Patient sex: M
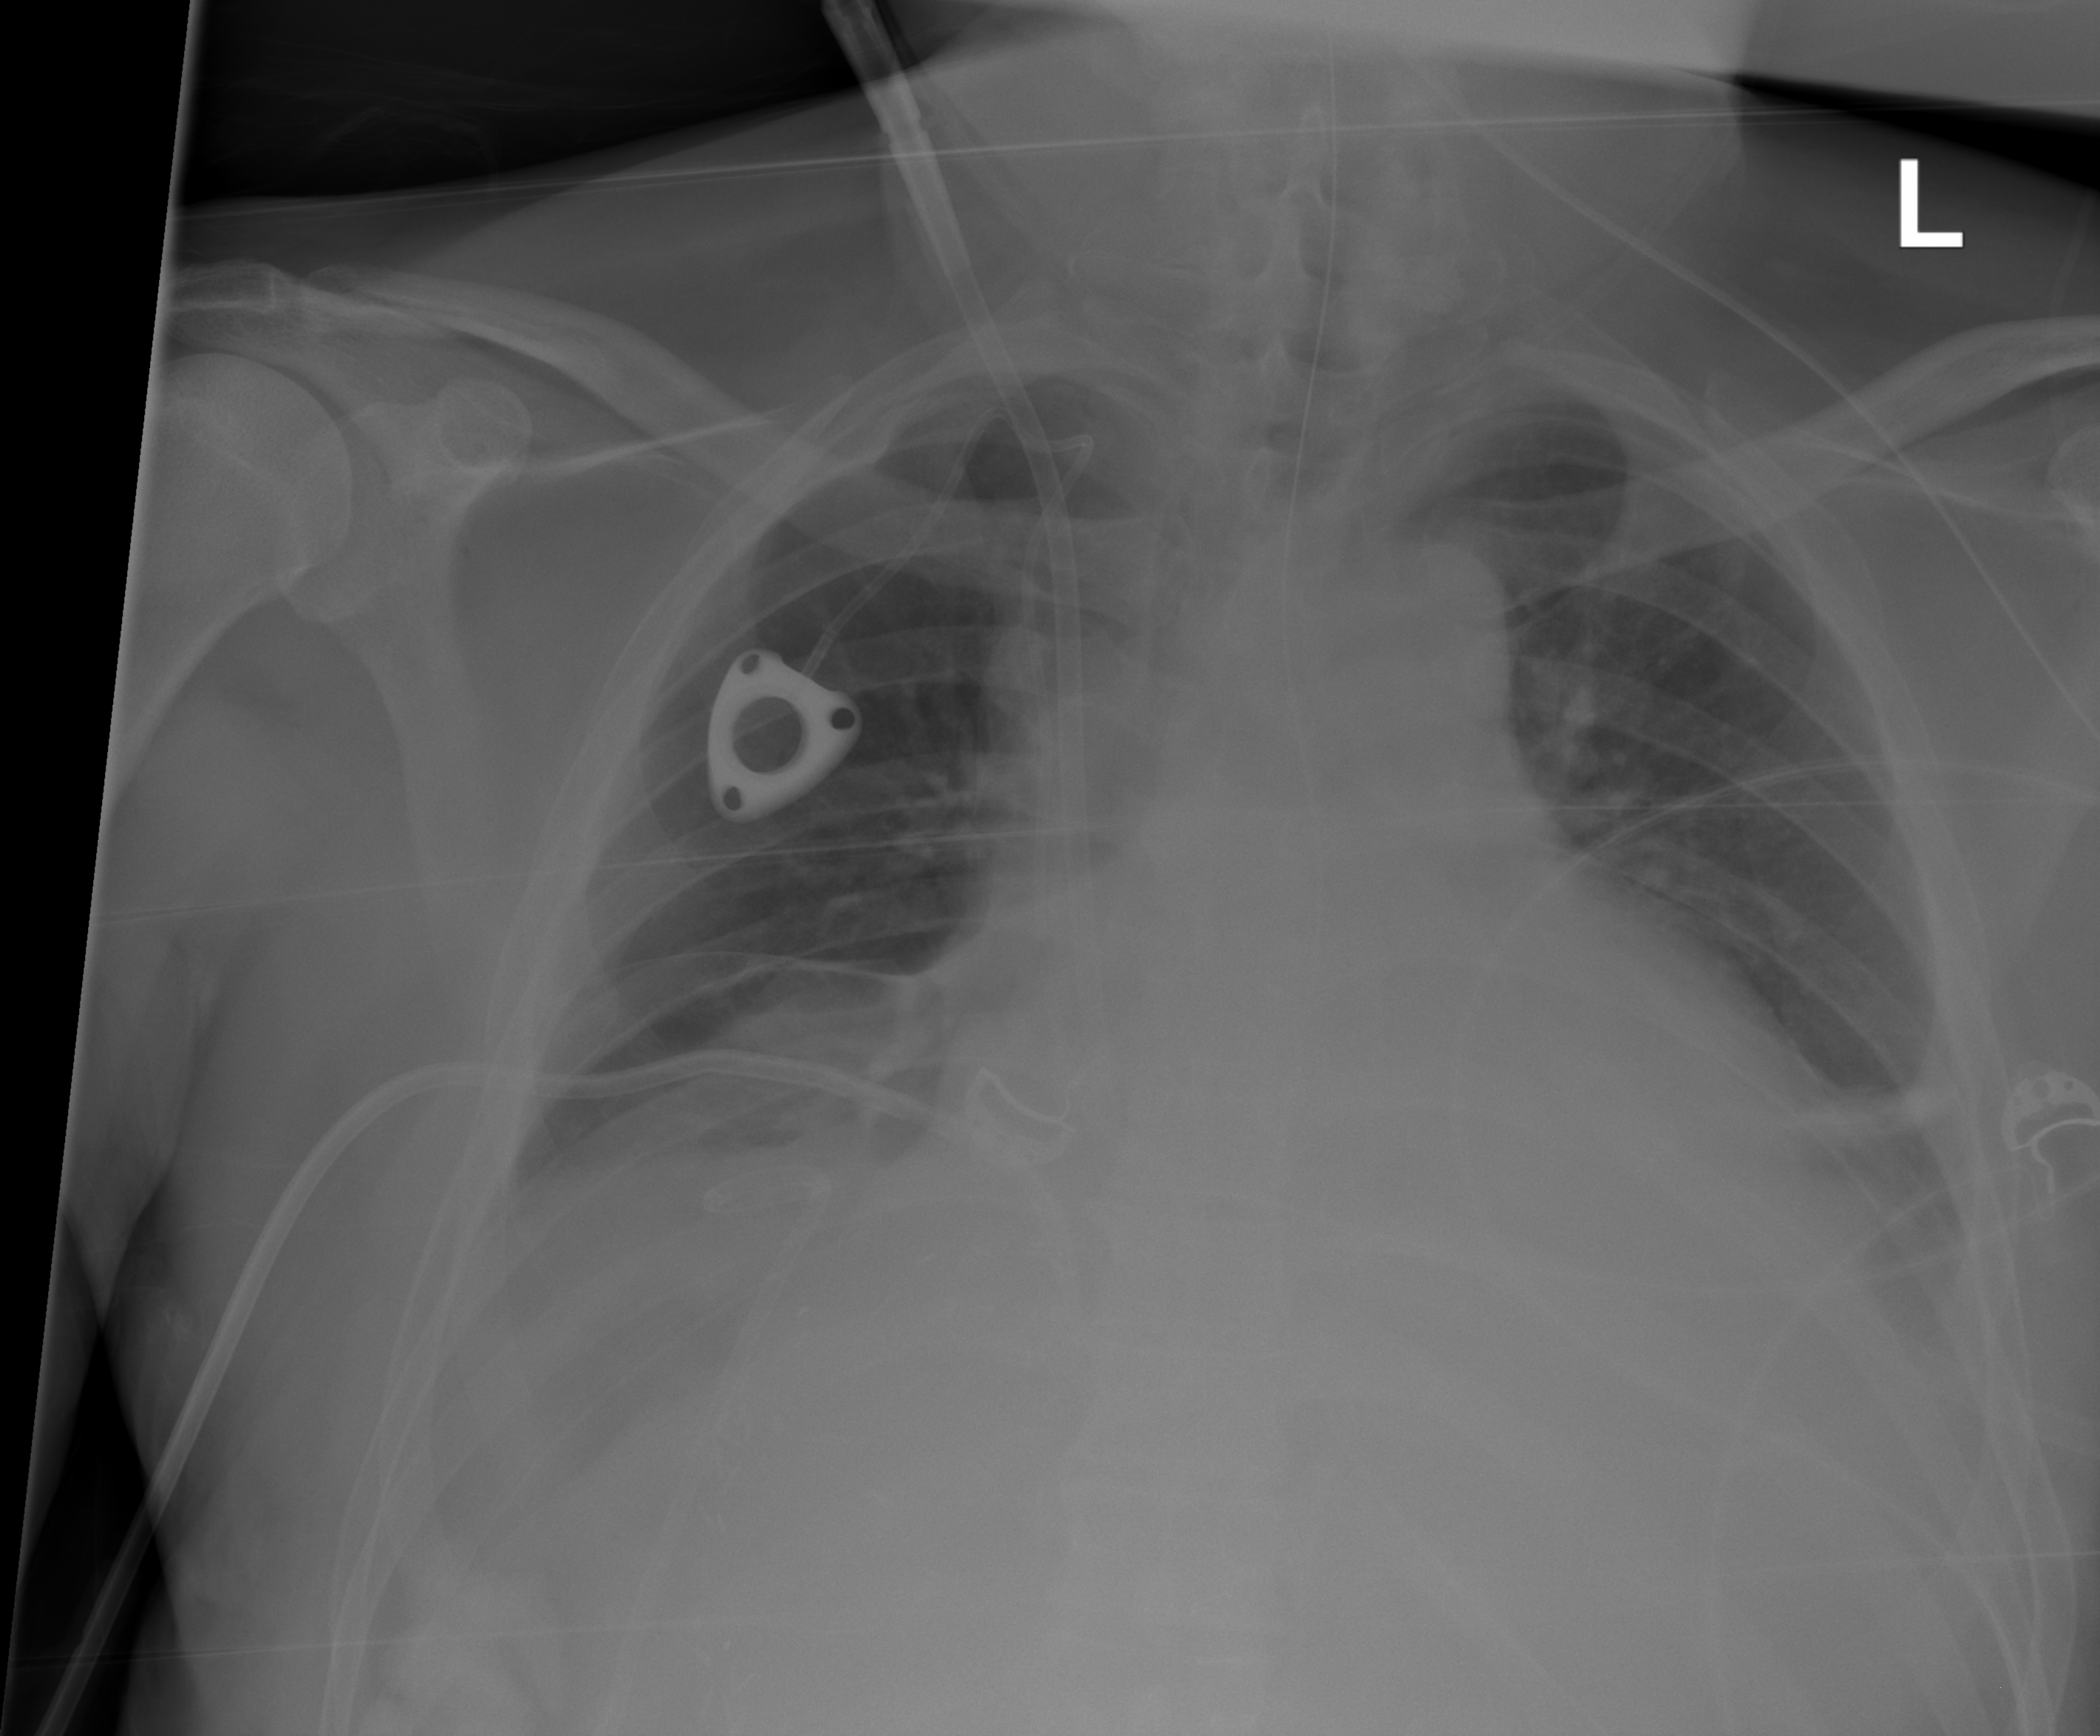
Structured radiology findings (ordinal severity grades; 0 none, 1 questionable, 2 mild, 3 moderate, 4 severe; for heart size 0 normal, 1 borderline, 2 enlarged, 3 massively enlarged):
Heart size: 2
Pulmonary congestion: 0
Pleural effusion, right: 2
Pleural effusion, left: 2
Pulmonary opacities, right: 0
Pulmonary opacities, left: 0
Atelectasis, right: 2
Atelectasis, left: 2